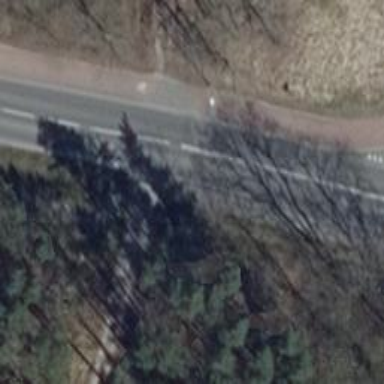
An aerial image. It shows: Tertiary road with asphalt surface and separate sidewalk.